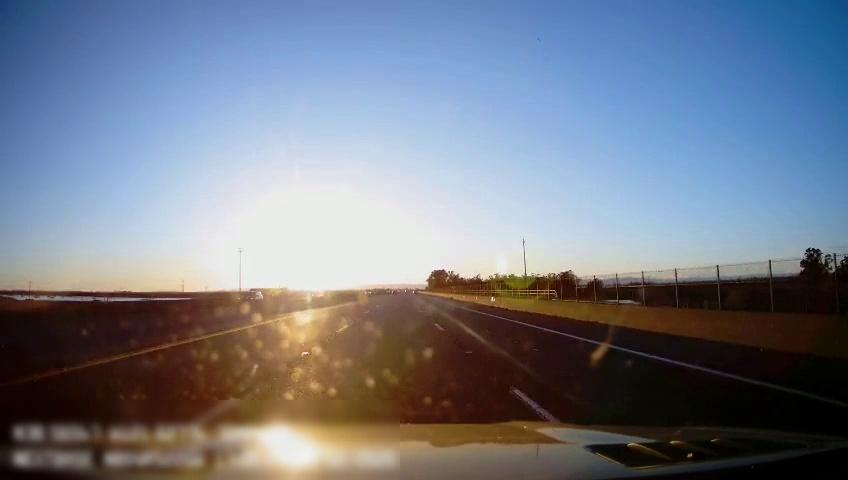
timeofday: Day
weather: Sunny
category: Drivable Space
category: Vehicles | SUV
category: Lanes | Alternate Lane
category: Lanes | Current Lane
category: Lanes | Current Lane
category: Lanes | Alternate Lane